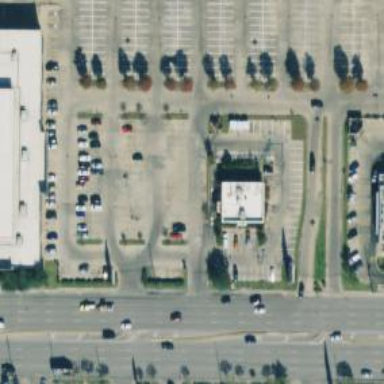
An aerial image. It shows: Parking space is available.